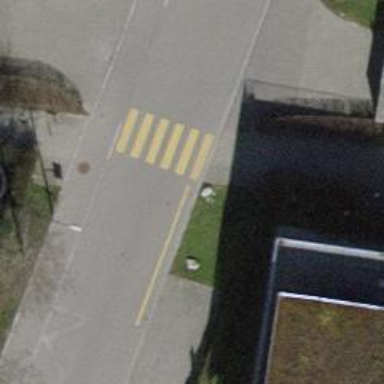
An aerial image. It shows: Cobblestone footway with marked crossing.